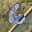
Label: 6